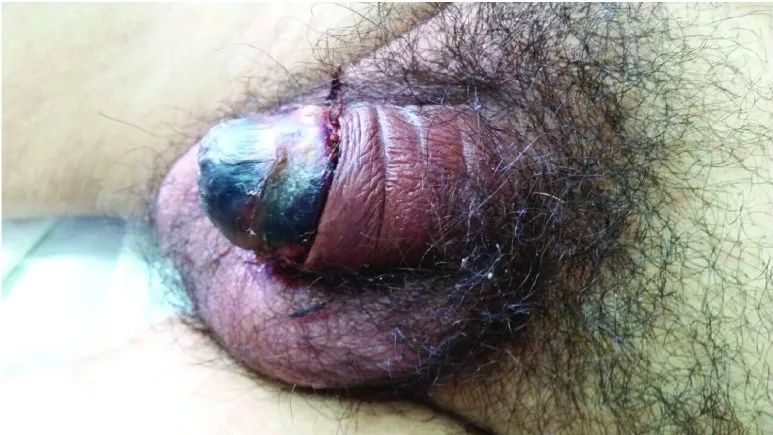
Distal necrosis of penis.
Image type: medical_photograph (other_medical_photograph)